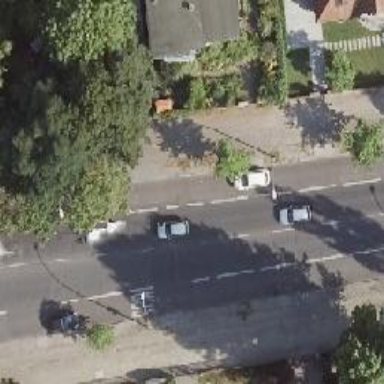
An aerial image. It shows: Secondary road with asphalt surface. There is separate sidewalk and cycle track.